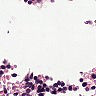
Metastatic tissue present: no